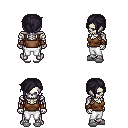
a pixel art fantasy rpg character, male body template, skeleton, brown pirate shirt, white pants, raven pixie cut hairstyle, cloth bracers, white slippers, four views (front, back, left, right), 2x2 character sprite sheet, small pixel art, hard edges, no anti-aliasing